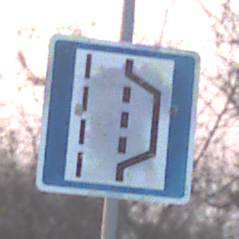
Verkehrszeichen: NothalteUndPannenbucht
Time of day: SunriseSunset
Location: Outdoor (Nature)
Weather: Clear
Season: NotSpecified
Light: Natural